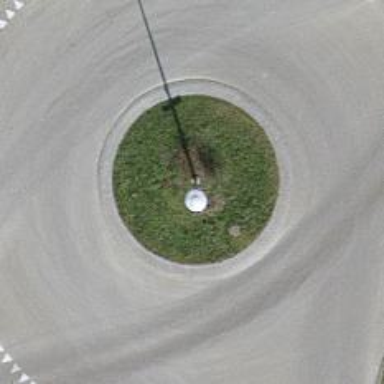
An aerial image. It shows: Tertiary road leading to roundabout junction.